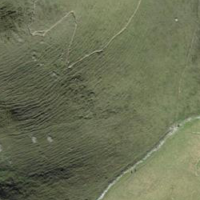
EUNIS habitat code: 23
Species observed at this site:
Aglais urticae